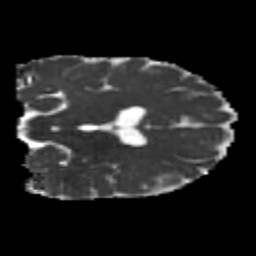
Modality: MD
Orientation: coronal
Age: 22
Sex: male
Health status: healthy
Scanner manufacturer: philips
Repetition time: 7.386 s
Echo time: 0.08599 s